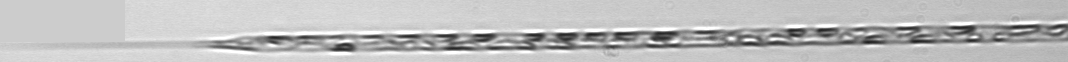
Label: Rhizosolenia